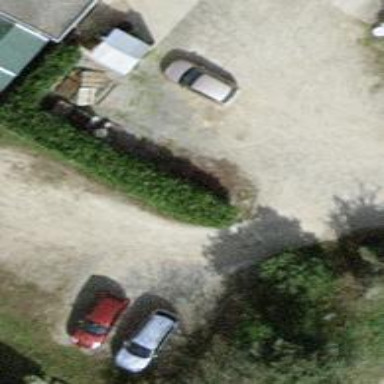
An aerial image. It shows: Unpaved driveway that serves as service road.